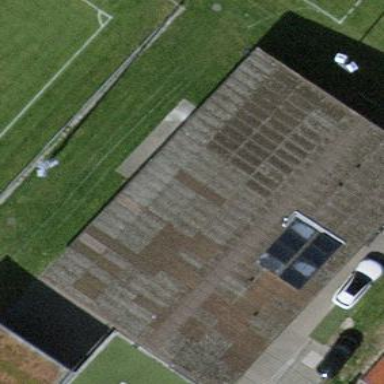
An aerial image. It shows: Bungalow with gabled roof.